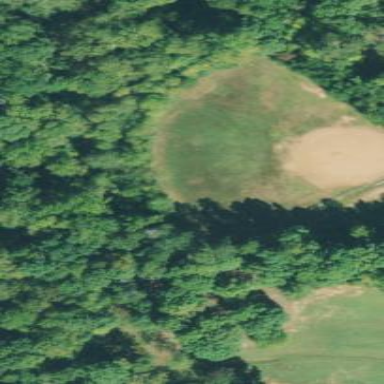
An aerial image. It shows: Baseball pitch for leisure land activities.